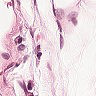
Metastatic tissue present: no